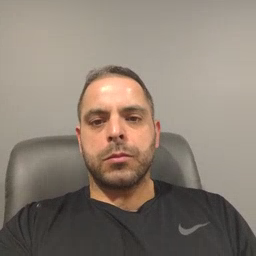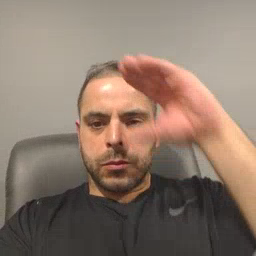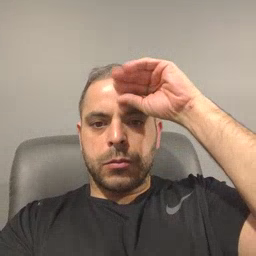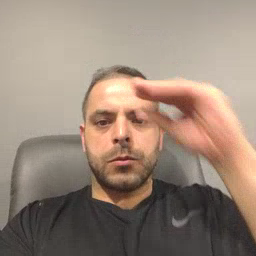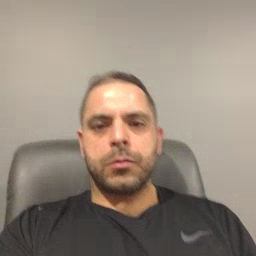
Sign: boy